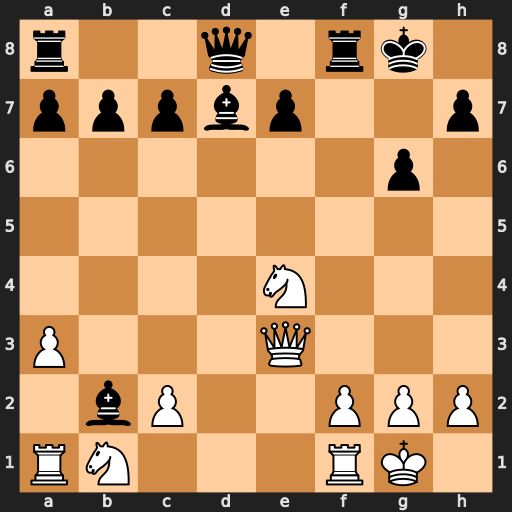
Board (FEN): r2q1rk1/pppbp2p/6p1/8/4N3/P3Q3/1bP2PPP/RN3RK1
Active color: w
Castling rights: -
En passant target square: -
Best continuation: Qb3+ e6 Qxb2